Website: apple
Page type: customer-info-address
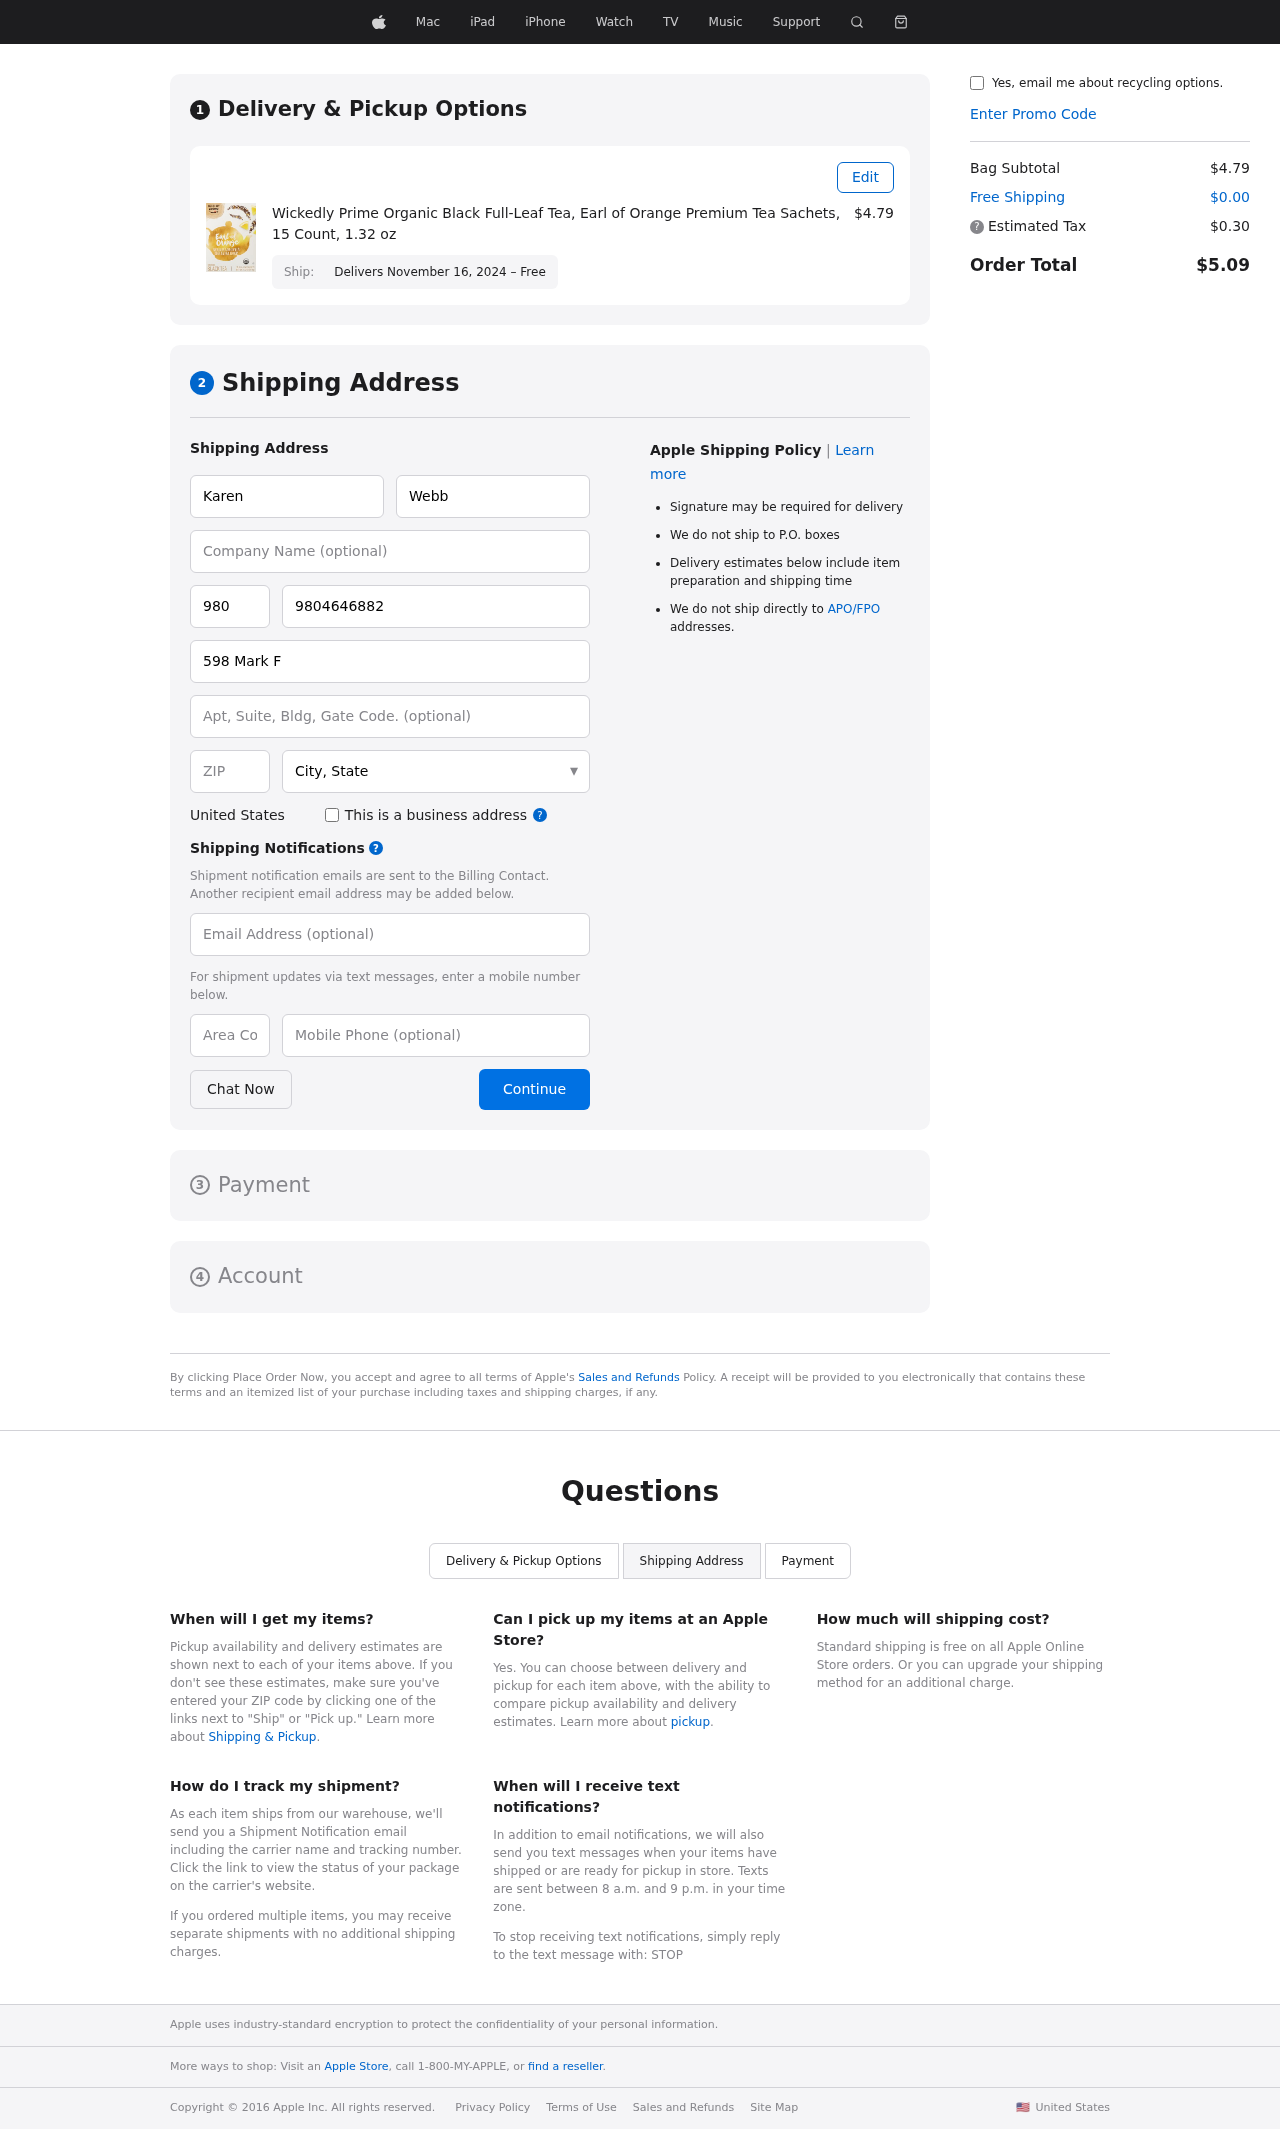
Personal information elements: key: PII_CITY_STATE
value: Adamsmouth, CA
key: PII_COUNTRY
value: United States
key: PII_EMAIL
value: karenwebb@hotmail.com
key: PII_FIRSTNAME
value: Karen
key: PII_LASTNAME
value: Webb
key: PII_PHONE
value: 9804646882
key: PII_PHONE_ALT
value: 8394718851
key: PII_PHONE_ALT_AREA
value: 839
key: PII_PHONE_AREA
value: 980
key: PII_POSTCODE
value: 26861
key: PII_STREET
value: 598 Mark Fork Suite 601
Product elements: key: PRODUCT1_NAME
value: Wickedly Prime Organic Black Full-Leaf Tea, Earl of Orange Premium Tea Sachets, 15 Count, 1.32 oz
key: PRODUCT1_PRICE
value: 4.79
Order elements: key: ORDER_DELIVERY_DATE
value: Delivers November 16, 2024 – Free
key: ORDER_SUBTOTAL
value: $4.79
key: ORDER_SHIPPING_COST
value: $0.00
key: ORDER_TAX
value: $0.30
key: ORDER_TOTAL
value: $5.09